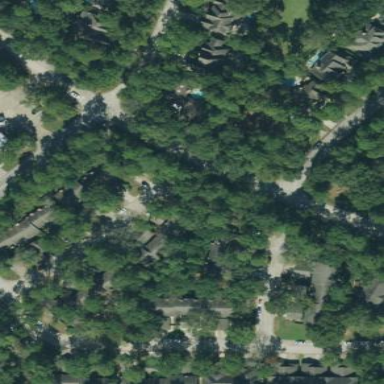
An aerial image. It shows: Multi-family residential area in neighborhood.